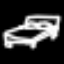
Label: bed